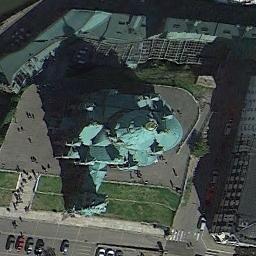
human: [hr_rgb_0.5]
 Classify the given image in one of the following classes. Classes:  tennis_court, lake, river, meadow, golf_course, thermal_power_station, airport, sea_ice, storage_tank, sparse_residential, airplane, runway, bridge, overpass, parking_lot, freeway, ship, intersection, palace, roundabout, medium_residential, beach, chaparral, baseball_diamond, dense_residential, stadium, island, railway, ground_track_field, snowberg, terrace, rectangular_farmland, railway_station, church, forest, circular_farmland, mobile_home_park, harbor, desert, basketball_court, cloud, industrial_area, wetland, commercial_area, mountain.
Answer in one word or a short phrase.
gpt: church